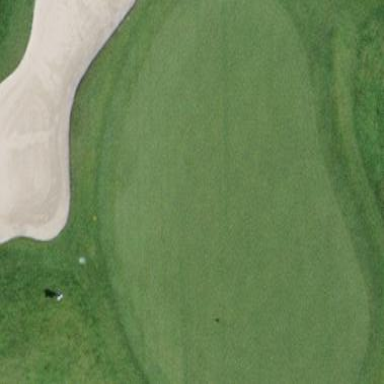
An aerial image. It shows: Golf green pitch on grass land. It is designated for the sport of golf.